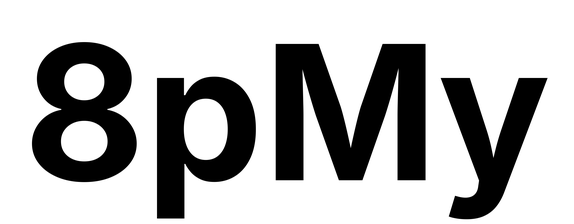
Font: Inter_Bold